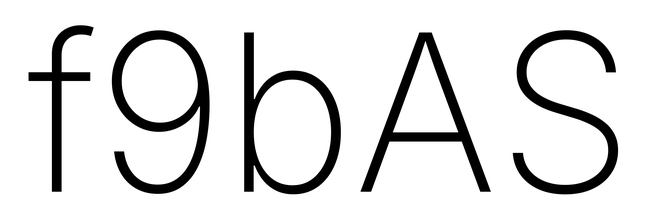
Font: Inter_ExtraLight